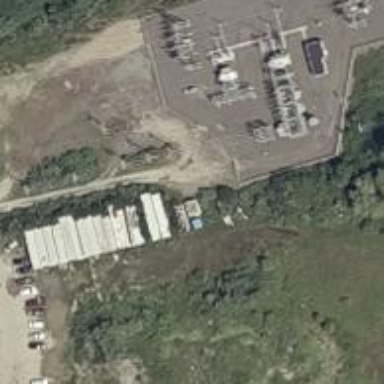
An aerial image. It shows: Distribution level power substation.